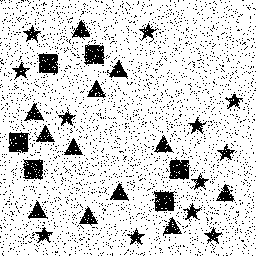
Squares: 6
Triangles: 12
Stars: 12
Total shapes: 30